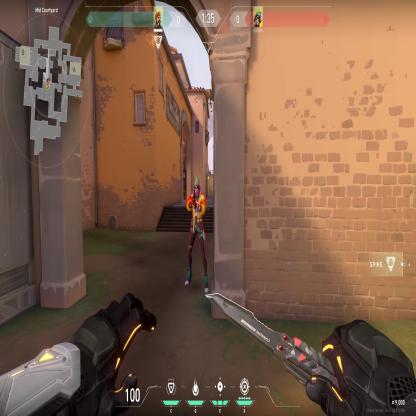
Label: enemy